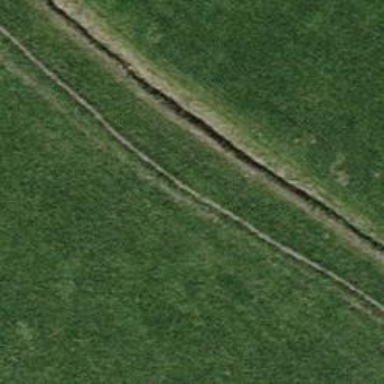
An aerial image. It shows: Ditch in the surroundings.